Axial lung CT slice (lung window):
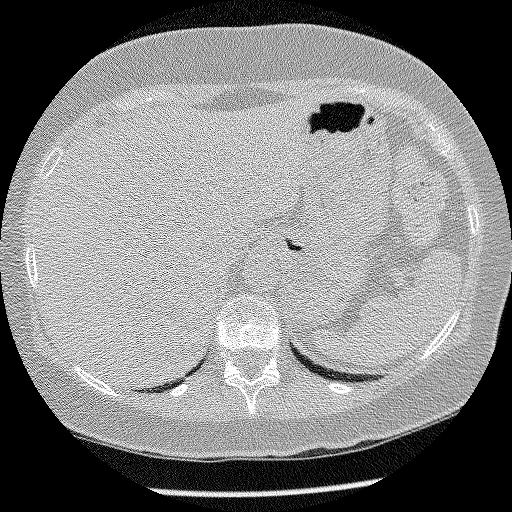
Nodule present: no